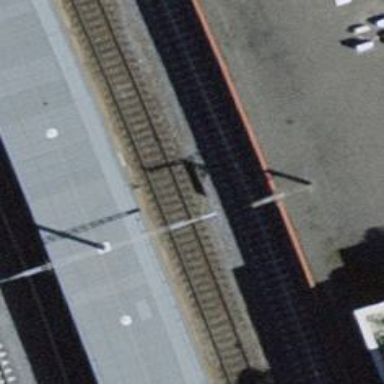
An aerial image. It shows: Public transport stop position along the railway.